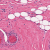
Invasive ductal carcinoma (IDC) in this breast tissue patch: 0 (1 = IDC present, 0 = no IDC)